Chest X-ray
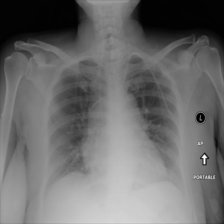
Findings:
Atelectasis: negative
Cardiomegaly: negative
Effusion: negative
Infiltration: negative
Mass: negative
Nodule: negative
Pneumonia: negative
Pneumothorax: negative
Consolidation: negative
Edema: negative
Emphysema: negative
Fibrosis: negative
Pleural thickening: negative
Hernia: negative